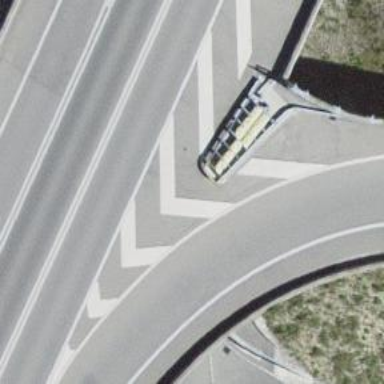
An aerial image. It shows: Bridge along trunk link highway.